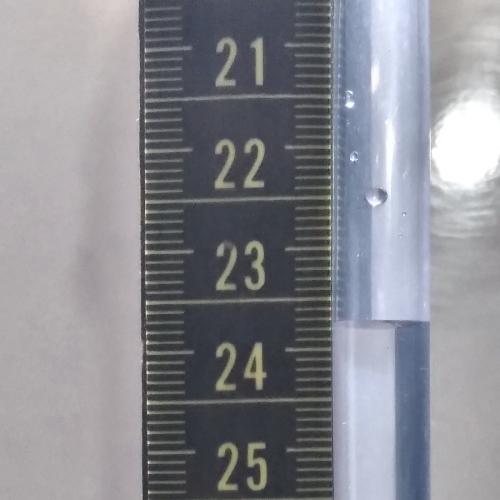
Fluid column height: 23.7 cm